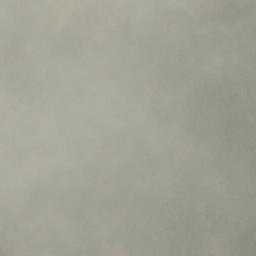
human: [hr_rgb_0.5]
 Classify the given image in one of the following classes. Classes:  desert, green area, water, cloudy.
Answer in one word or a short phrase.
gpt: cloudy